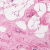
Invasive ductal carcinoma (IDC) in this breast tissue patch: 0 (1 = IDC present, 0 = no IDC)